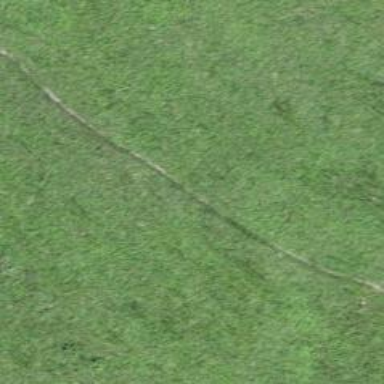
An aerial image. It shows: Grassy path.